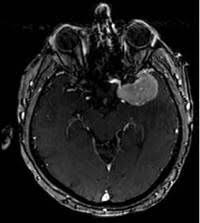
Label: meningioma